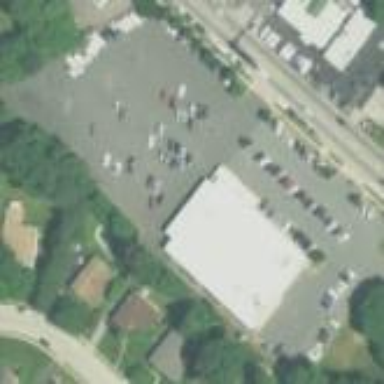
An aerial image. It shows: Parking area.